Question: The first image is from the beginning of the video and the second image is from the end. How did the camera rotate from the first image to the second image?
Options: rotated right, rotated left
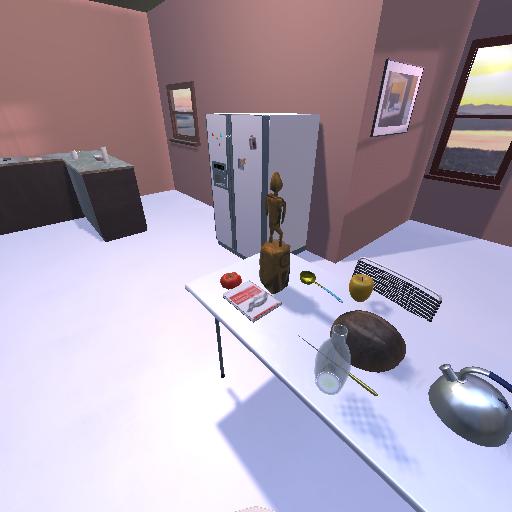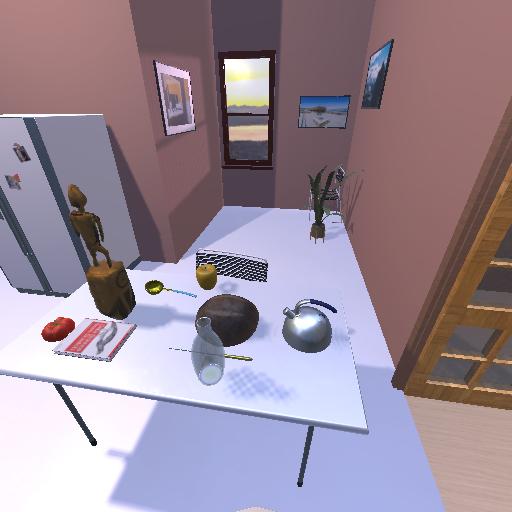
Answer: rotated right